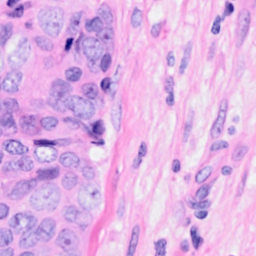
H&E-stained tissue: Breast